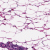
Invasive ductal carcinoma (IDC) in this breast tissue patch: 0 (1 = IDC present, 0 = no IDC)